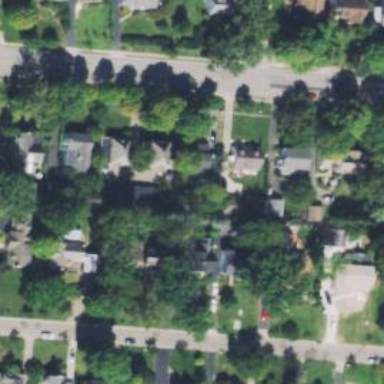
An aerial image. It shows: Residential driveway serving as service road.